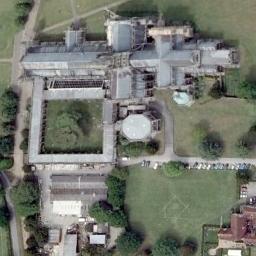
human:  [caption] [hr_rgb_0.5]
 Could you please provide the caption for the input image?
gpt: This is a church with a lot of grass around it .

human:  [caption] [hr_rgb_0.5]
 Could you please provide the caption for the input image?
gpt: The cross-shaped church with two towers has a yard .

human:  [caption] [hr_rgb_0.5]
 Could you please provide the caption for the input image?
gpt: A church with a gray roof, A cross-shaped roof on the main house of the church, Several buildings and roads and trees and lawns around the church .

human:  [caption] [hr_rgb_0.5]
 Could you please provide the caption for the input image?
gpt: There is a church in the middle of the grass next to the road .

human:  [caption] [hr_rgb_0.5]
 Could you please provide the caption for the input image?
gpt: There are numerous buildings next to the church .